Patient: sex F, age 52
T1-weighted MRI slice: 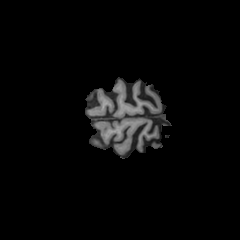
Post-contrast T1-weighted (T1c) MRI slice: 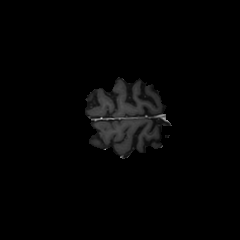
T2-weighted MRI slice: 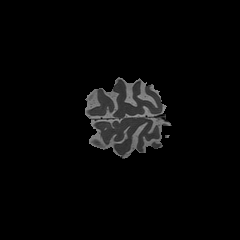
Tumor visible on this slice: no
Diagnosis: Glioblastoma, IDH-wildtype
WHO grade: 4